Question: I want to extract each colored region in MATLAB after applying SRM segmentation method on a particular image.
I tried the following, but it seems that it extracts regions with different color (not the same color degree only), and with the largest area.
'''
I = imread('./img/bfly.jpg');
imshow(I)
bw = im2bw(I);
imshow(bw)
L = bwlabel(bw);
imshow(L == 0)
props = regionprops(L);
[~,ind] = max([props.Area]);
imshow(L == ind);
'''
Is there a way to extract each color separately?
This is an example image. I want to extract the brown color alone, the green color alone, and so on ...

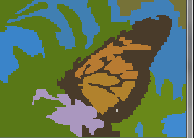
Answer: Since your image appears to have no smooth variations of color, it should be straightforward to separate the colors into different images with 'unique' to convert the image to label matrix (you could do this with 'rgb2ind' also) followed by 'accumarray':
'''
[Iu,ia,iu] = unique(reshape(I,[],3),'rows');
counts = accumarray(iu,1);
[counts,sortinds] = sort(counts,'descend');
'''
Now say you want the 'N' largest components:
'''
N = 10;
largestLabels = sortinds(1:N);
'''
Then the image for color 'ii':
'''
mapi = reshape(iu == largestLabels(ii),size(I,1),size(I,2));
numeli = counts(ii)
'''
The corresponding RGB values and the number of pixels of each color:
'''
>> colorRegionSummary = [uint32(Iu(largestLabels,:)) counts(1:N)]
colorRegionSummary =
89 120 23 8206 % green
73 59 42 4370 % dark brown (wing)
64 128 184 2723 % blue (right shade)
105 136 25 2143 % green (bottom right shade)
64 127 178 1667 % blue (top left shade)
170 151 191 1380 % purple
58 132 201 1372 % blue (left shade)
177 130 45 1242 % orange (bottom wing shade)
184 123 50 1193 % orange (top wing shade)
118 114 56 586 % tan (top right)
'''
Note that these are not components, just components with the same color. For a given 'mapi', you can then apply <URL> to get the connected components for that color.